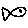
Label: fish